Question: I have gone through several forums to help solve this issue and it seems the solution is granting full control to DefaultAppPool Identity but unfortunately its not working on my end. I am testing the application in my local machine(Windows 7) and the application uses windows authentication and the application is not using any impersonation in web.config file.
This is what I have done following other possible solutions online:
Granted full access to: DefaultAppPool,Network Service, IUSR, ASP.NET v4.0
Below is the error I get even after granting necessary access:

Any suggestions as to how to go about fixing this? thanks!
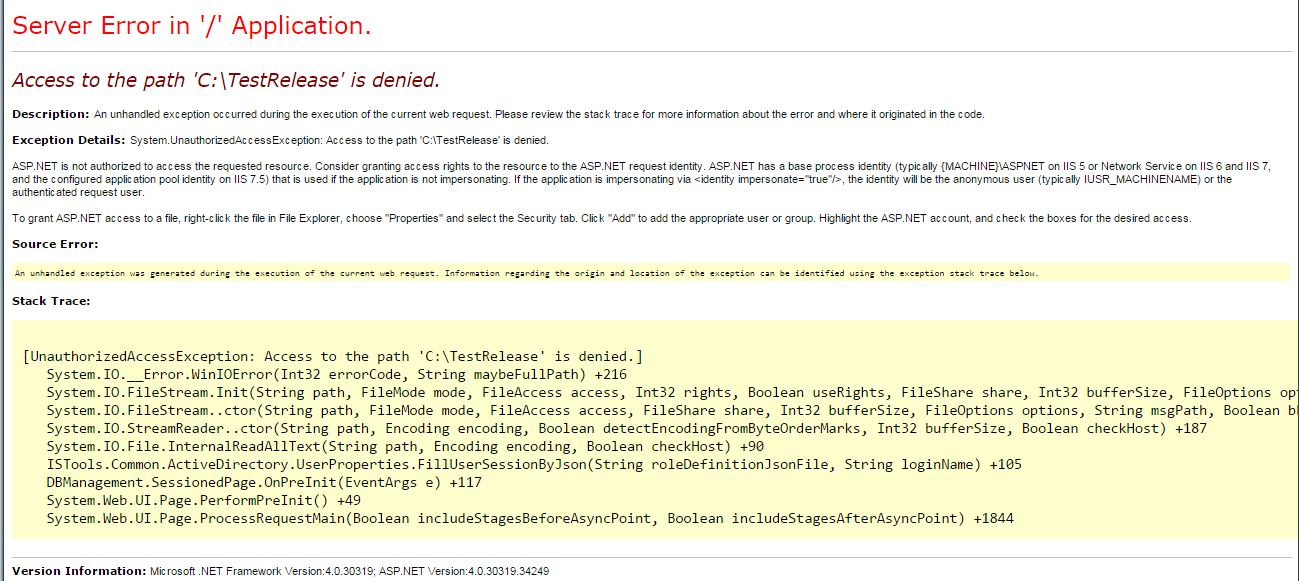
Answer: i Solved the problem Selecting in IIS Authentication Module and setting the application pool identity in the anonymous Authentication like in the picture